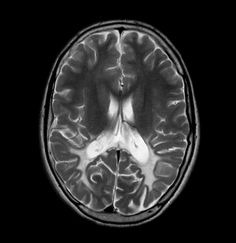
Label: notumor